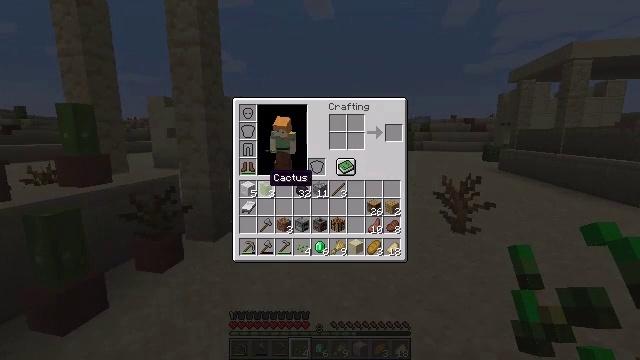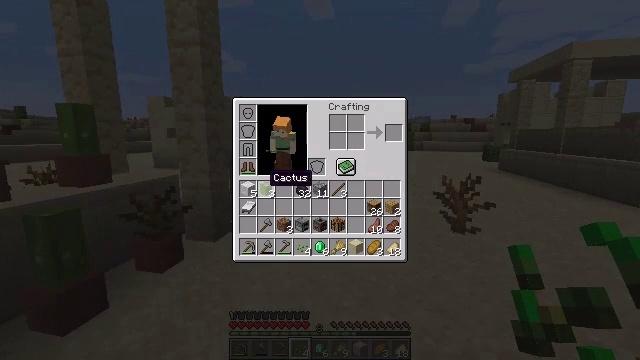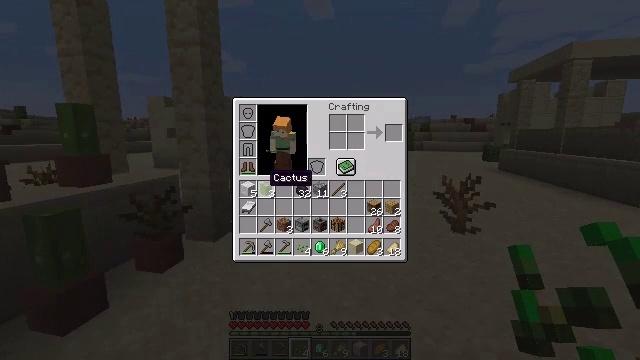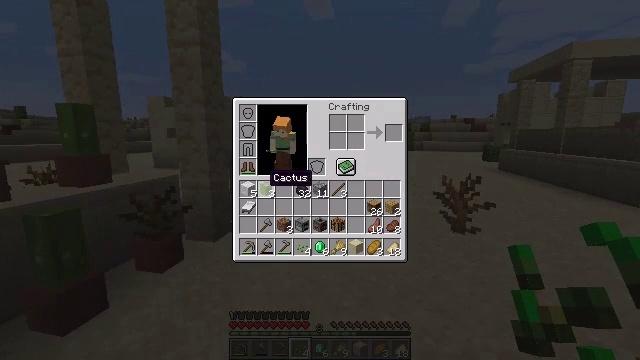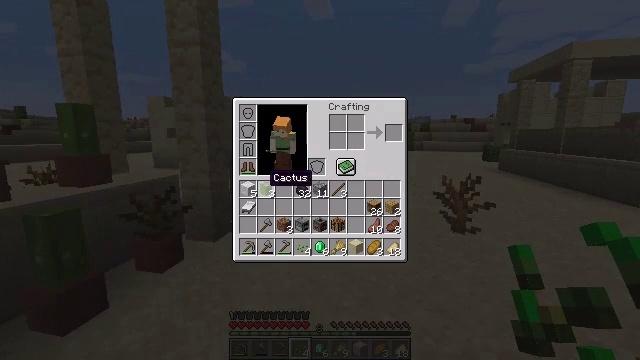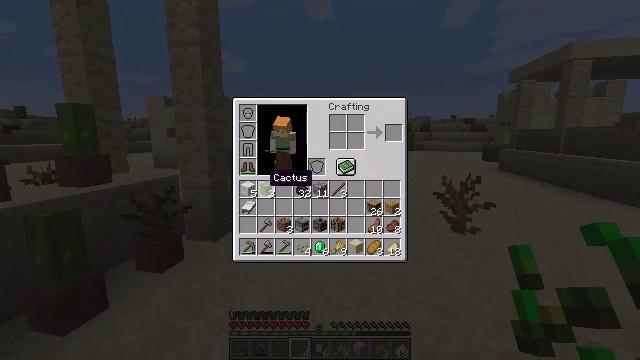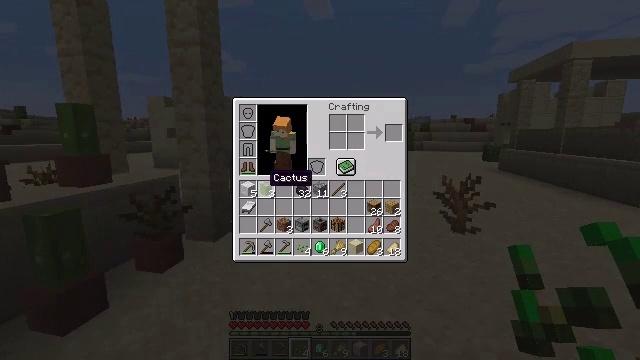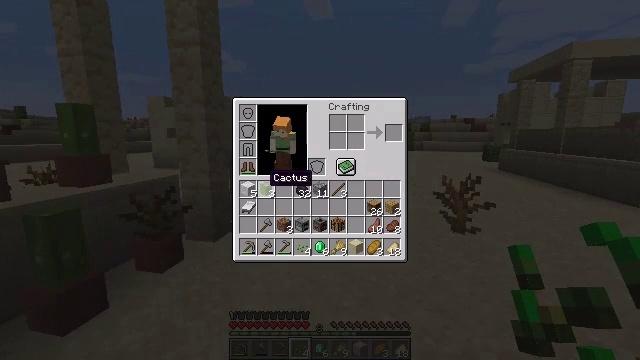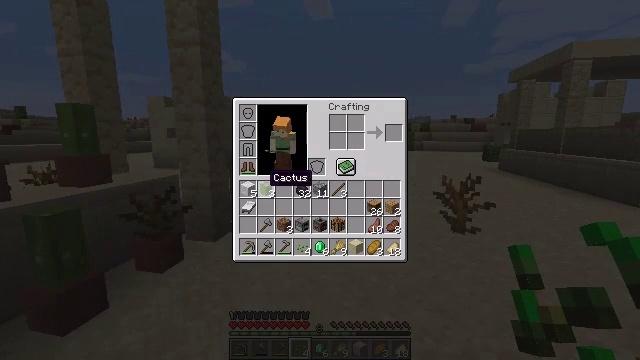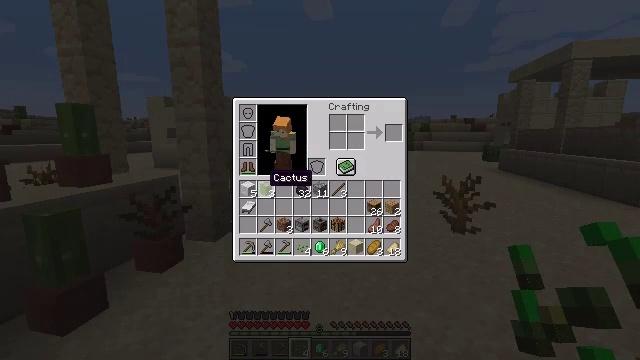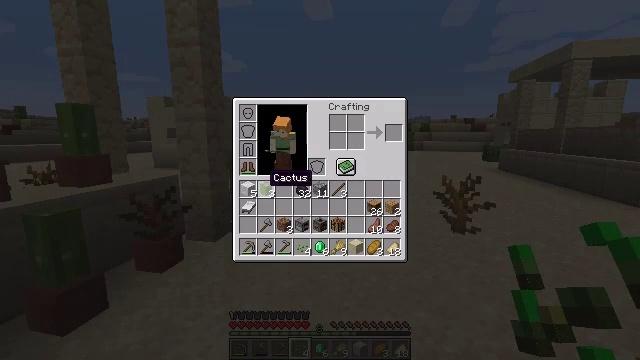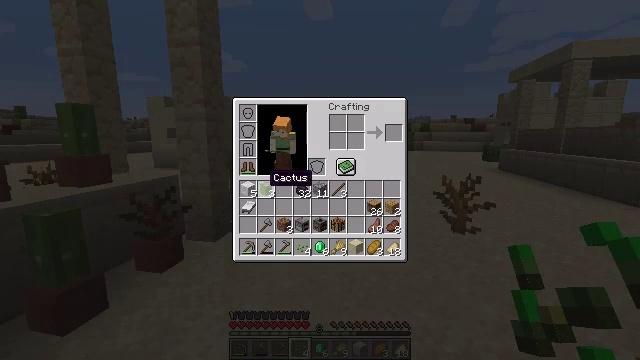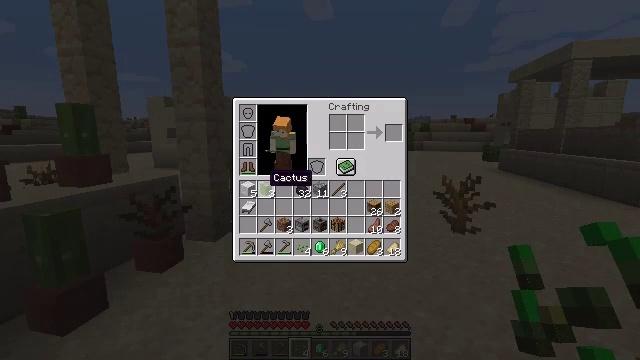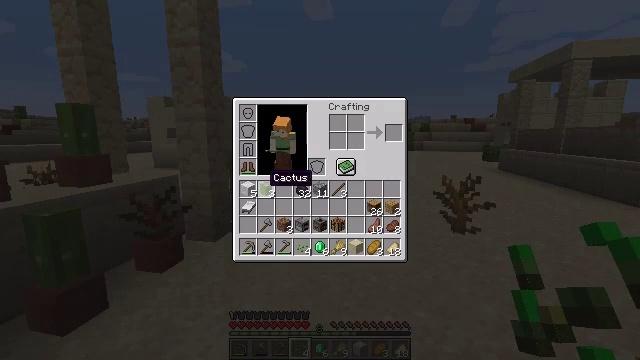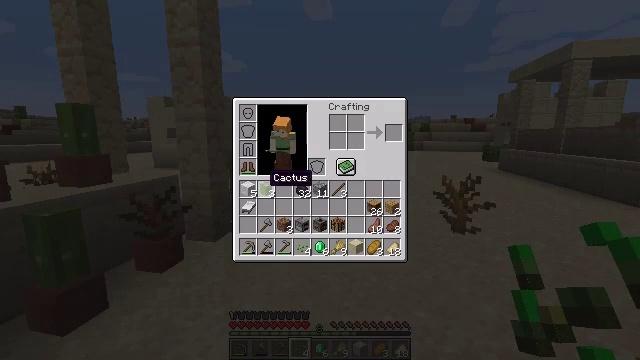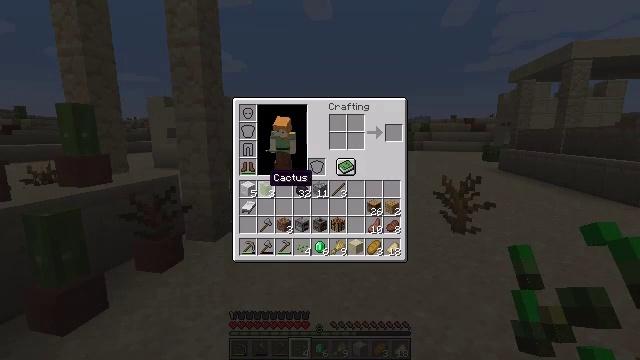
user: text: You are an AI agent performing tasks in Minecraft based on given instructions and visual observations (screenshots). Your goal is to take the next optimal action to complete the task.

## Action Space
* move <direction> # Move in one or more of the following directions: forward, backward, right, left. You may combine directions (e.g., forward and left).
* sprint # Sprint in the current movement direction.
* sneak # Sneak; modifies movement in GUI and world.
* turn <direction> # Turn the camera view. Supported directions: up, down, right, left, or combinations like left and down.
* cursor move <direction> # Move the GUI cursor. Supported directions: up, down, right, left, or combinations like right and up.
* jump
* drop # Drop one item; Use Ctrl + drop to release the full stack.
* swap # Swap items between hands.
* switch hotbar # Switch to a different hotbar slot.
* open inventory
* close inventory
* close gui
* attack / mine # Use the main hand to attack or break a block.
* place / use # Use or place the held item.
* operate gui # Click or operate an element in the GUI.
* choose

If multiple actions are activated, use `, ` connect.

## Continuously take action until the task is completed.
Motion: motion action
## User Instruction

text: Remove an emerald from the inventory.
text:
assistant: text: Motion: no_op
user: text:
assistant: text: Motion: no_op
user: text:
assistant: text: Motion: no_op
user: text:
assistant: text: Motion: no_op
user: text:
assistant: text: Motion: no_op
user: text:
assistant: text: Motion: no_op
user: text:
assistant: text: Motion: no_op
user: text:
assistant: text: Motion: no_op
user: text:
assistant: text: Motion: no_op
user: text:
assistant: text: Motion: no_op
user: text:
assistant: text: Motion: no_op
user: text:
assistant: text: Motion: no_op
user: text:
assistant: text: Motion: no_op
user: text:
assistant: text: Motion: no_op
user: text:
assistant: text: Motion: no_op
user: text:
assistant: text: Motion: operate gui
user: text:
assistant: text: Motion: operate gui
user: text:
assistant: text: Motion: operate gui
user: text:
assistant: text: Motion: cursor move right and down
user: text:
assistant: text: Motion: cursor move right and down
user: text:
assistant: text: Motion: no_op
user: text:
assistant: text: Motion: no_op
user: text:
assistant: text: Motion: no_op
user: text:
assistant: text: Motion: cursor move up
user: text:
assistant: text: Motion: cursor move up
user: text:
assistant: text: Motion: no_op
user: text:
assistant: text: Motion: no_op
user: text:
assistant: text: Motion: no_op
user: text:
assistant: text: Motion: no_op
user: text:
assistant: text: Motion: no_op